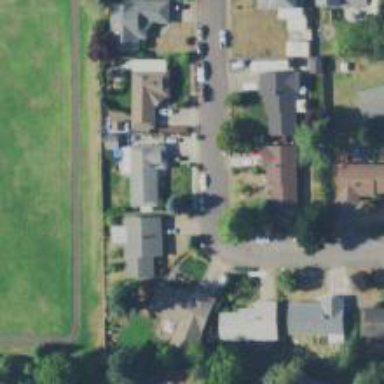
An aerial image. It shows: Residential road with sidewalk on the left side.